Question: I want to get the '.(name)'-Proterty of a checkbox, which has been changed?
I need just a little example shown on a Messagebox.

'''
namespace Checkboxes
{
public partial class Form1 : Form
{
public Form1()
{
InitializeComponent();
this.chkCar.Name = "chkCar";
this.chkCar.Text = "chkCar";
this.chkHouse.Name = "chkHouse";
this.chkHouse.Text = "chkHouse";
this.chkSea.Name = "chkSea";
this.chkSea.Text = "chkSea";
this.chkWood.Name = "chkWood";
this.chkWood.Text = "chkWood";
this.chkCar.CheckedChanged += new System.EventHandler(this.GeneralCheckboxItem_CheckedChanged);
this.chkHouse.CheckedChanged += new System.EventHandler(this.GeneralCheckboxItem_CheckedChanged);
this.chkSea.CheckedChanged += new System.EventHandler(this.GeneralCheckboxItem_CheckedChanged);
this.chkWood.CheckedChanged += new System.EventHandler(this.GeneralCheckboxItem_CheckedChanged);
}
private void GeneralCheckboxItem_CheckedChanged(object sender, EventArgs e)
{
MessageBox.Show(/*Name of changed checkbox*/);
}
}
}
'''
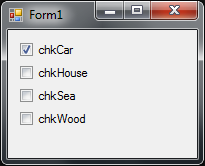
Answer: I think this is what you're looking for:
'''
CheckBox c = sender as CheckBox;
MessageBox.Show(c.Name);
'''